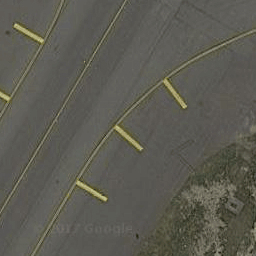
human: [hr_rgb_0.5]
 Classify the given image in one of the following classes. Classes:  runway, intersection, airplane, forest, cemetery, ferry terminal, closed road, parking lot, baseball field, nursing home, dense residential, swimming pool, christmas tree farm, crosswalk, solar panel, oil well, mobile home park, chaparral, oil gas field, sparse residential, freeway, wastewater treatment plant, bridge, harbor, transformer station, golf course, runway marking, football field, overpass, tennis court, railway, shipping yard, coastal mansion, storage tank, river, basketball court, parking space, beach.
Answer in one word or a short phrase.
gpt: runway marking